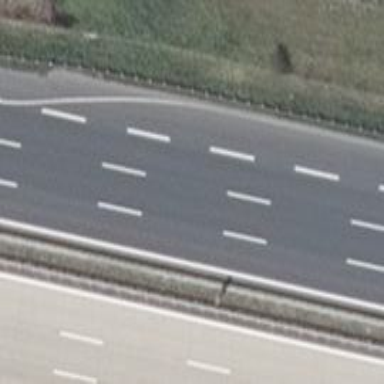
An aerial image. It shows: Motorway with concrete surface.